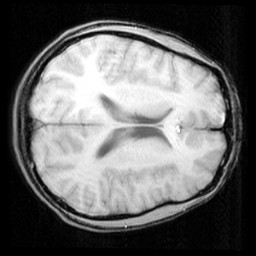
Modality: inplaneT1
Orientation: axial
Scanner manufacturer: ge
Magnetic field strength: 3 T
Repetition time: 0.325 s
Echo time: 0.003512 s